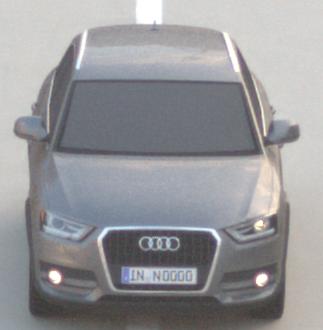
Make: Audi
Model: Q3 1.4 TFSI
Detailed model: Q3 (8U)
Model produced from: 2013/07
Model produced until: 2014/10
Doors: 5
Color: gray
Road condition: dry road
Daytime: sunrise or sunset
Contrast: low contrast